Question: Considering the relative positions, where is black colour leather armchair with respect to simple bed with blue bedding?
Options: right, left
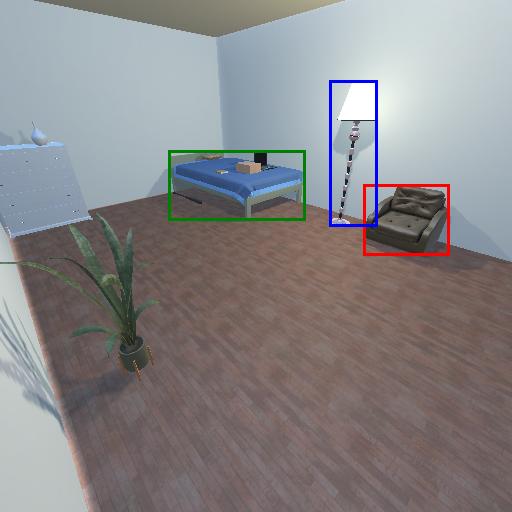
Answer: right